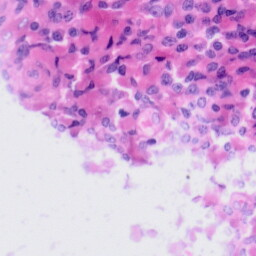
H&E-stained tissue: Tonsil